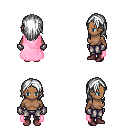
a pixel art fantasy rpg character, female body template, human, dark skin, pink cape, metal pants, white long hairstyle, metal gloves, maroon shoes, four views (front, back, left, right), 2x2 character sprite sheet, small pixel art, hard edges, no anti-aliasing